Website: home-depot
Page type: billing-address
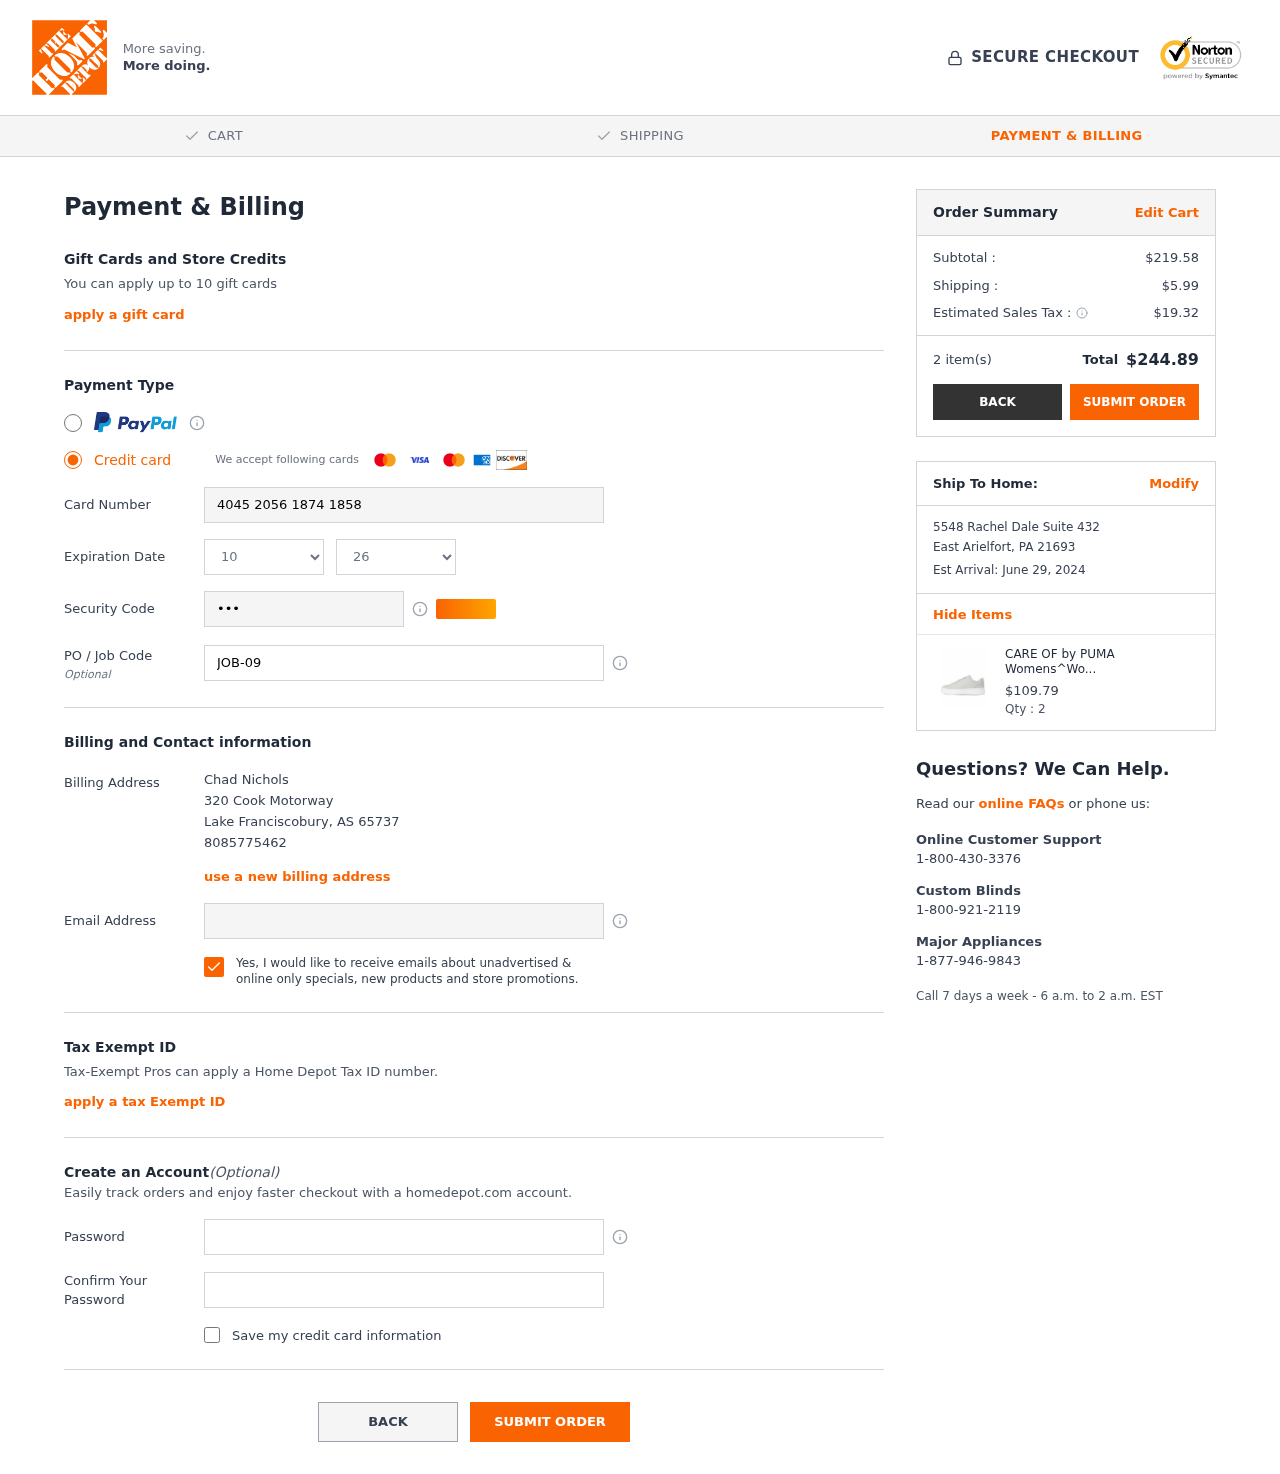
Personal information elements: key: PII_CARD_CVV
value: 195
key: PII_CARD_EXPIRY_MONTH
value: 10
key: PII_CARD_EXPIRY_YEAR
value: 26
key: PII_CARD_NUMBER
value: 4045 2056 1874 1858
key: PII_CITY
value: Lake Franciscobury
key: PII_CITY2
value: East Arielfort
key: PII_EMAIL
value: cnichols@hotmail.com
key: PII_FULLNAME
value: Chad Nichols
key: PII_JOB_CODE
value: JOB-0987
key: PII_PHONE
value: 8085775462
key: PII_POSTCODE
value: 65737
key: PII_POSTCODE2
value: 21693
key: PII_STATE_ABBR
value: AS
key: PII_STATE_ABBR2
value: PA
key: PII_STREET
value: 320 Cook Motorway
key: PII_STREET2
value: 5548 Rachel Dale Suite 432
Product elements: key: PRODUCT1_NAME
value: CARE OF by PUMA Womens^Women's Leather Platform Court Low-Top Sneakers, Gray Peach Bud, 11
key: PRODUCT1_PRICE
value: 109.79
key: PRODUCT1_QUANTITY
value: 2
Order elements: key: ORDER_SUBTOTAL
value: $219.58
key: ORDER_SHIPPING_COST
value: $5.99
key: ORDER_TAX
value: $19.32
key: ORDER_NUM_ITEMS
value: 2 item(s)
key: ORDER_TOTAL
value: $244.89
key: ORDER_DELIVERY_DATE
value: Est Arrival: June 29, 2024